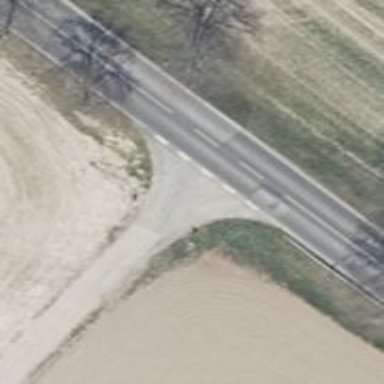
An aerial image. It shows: Primary road with asphalt surface.